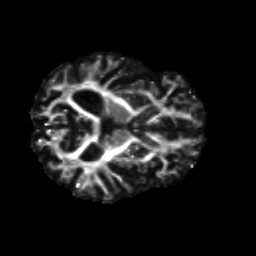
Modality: FA
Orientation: axial
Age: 66
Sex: female
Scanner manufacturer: siemens
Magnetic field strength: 3 T
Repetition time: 8.6 s
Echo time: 0.095 s